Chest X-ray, PA view. Patient: 45 years old, sex M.
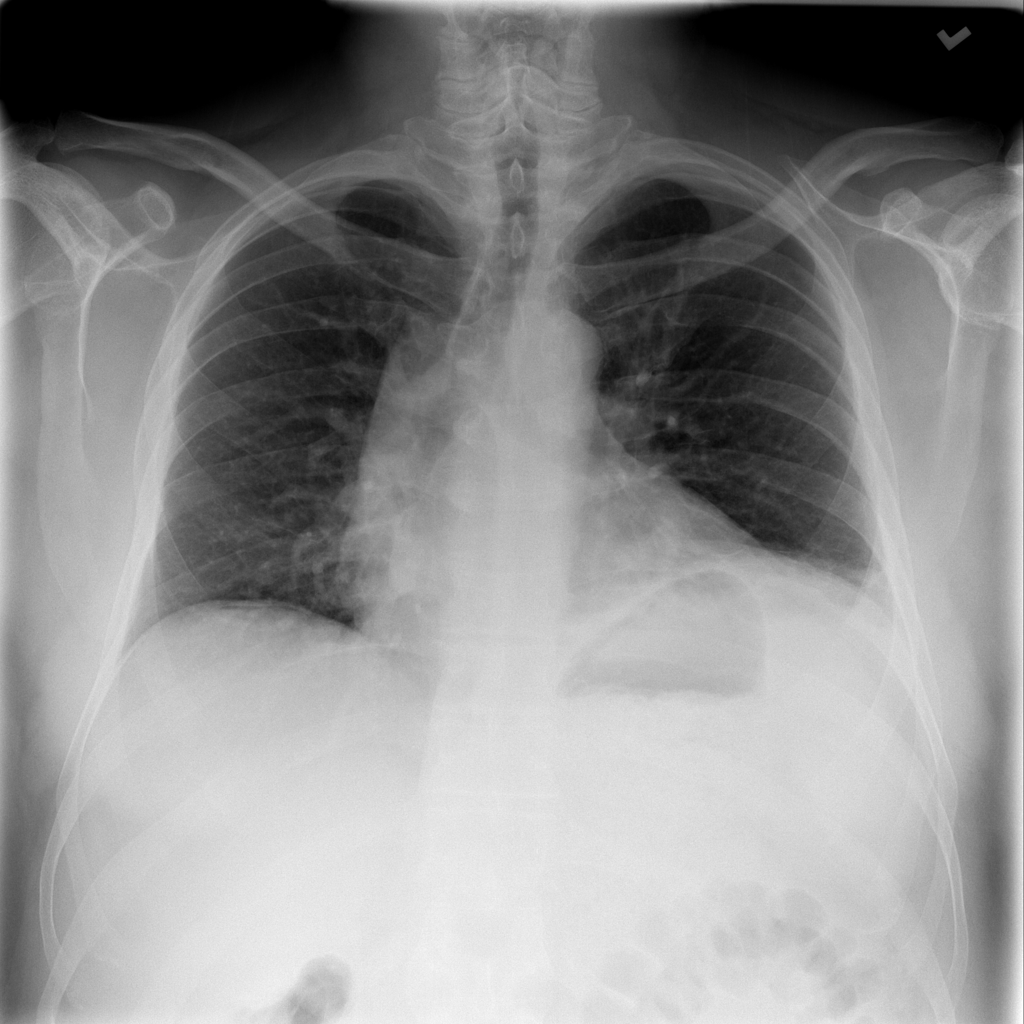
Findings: Atelectasis, Effusion